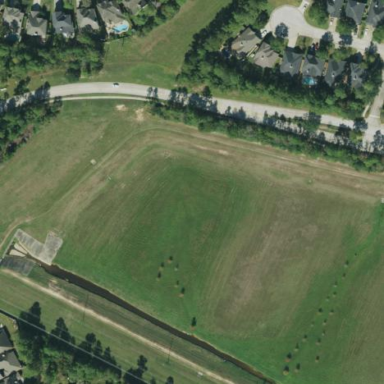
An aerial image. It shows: Detention basin filled with water.